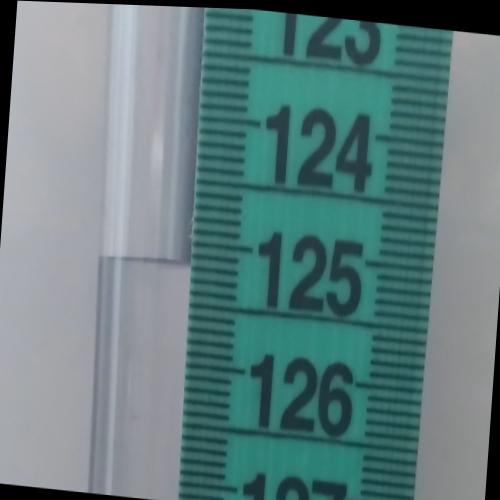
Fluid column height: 125.2 cm